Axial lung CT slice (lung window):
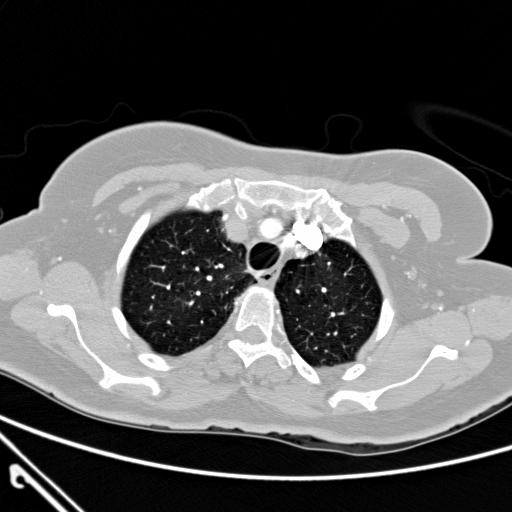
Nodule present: no